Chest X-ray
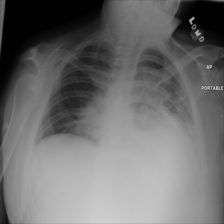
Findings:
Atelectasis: negative
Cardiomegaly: negative
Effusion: positive
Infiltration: positive
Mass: negative
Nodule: negative
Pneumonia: negative
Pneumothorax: negative
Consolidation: negative
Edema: negative
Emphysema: negative
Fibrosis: negative
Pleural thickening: negative
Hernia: negative